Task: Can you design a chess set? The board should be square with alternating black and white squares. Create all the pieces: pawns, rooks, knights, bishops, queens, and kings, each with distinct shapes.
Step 568:
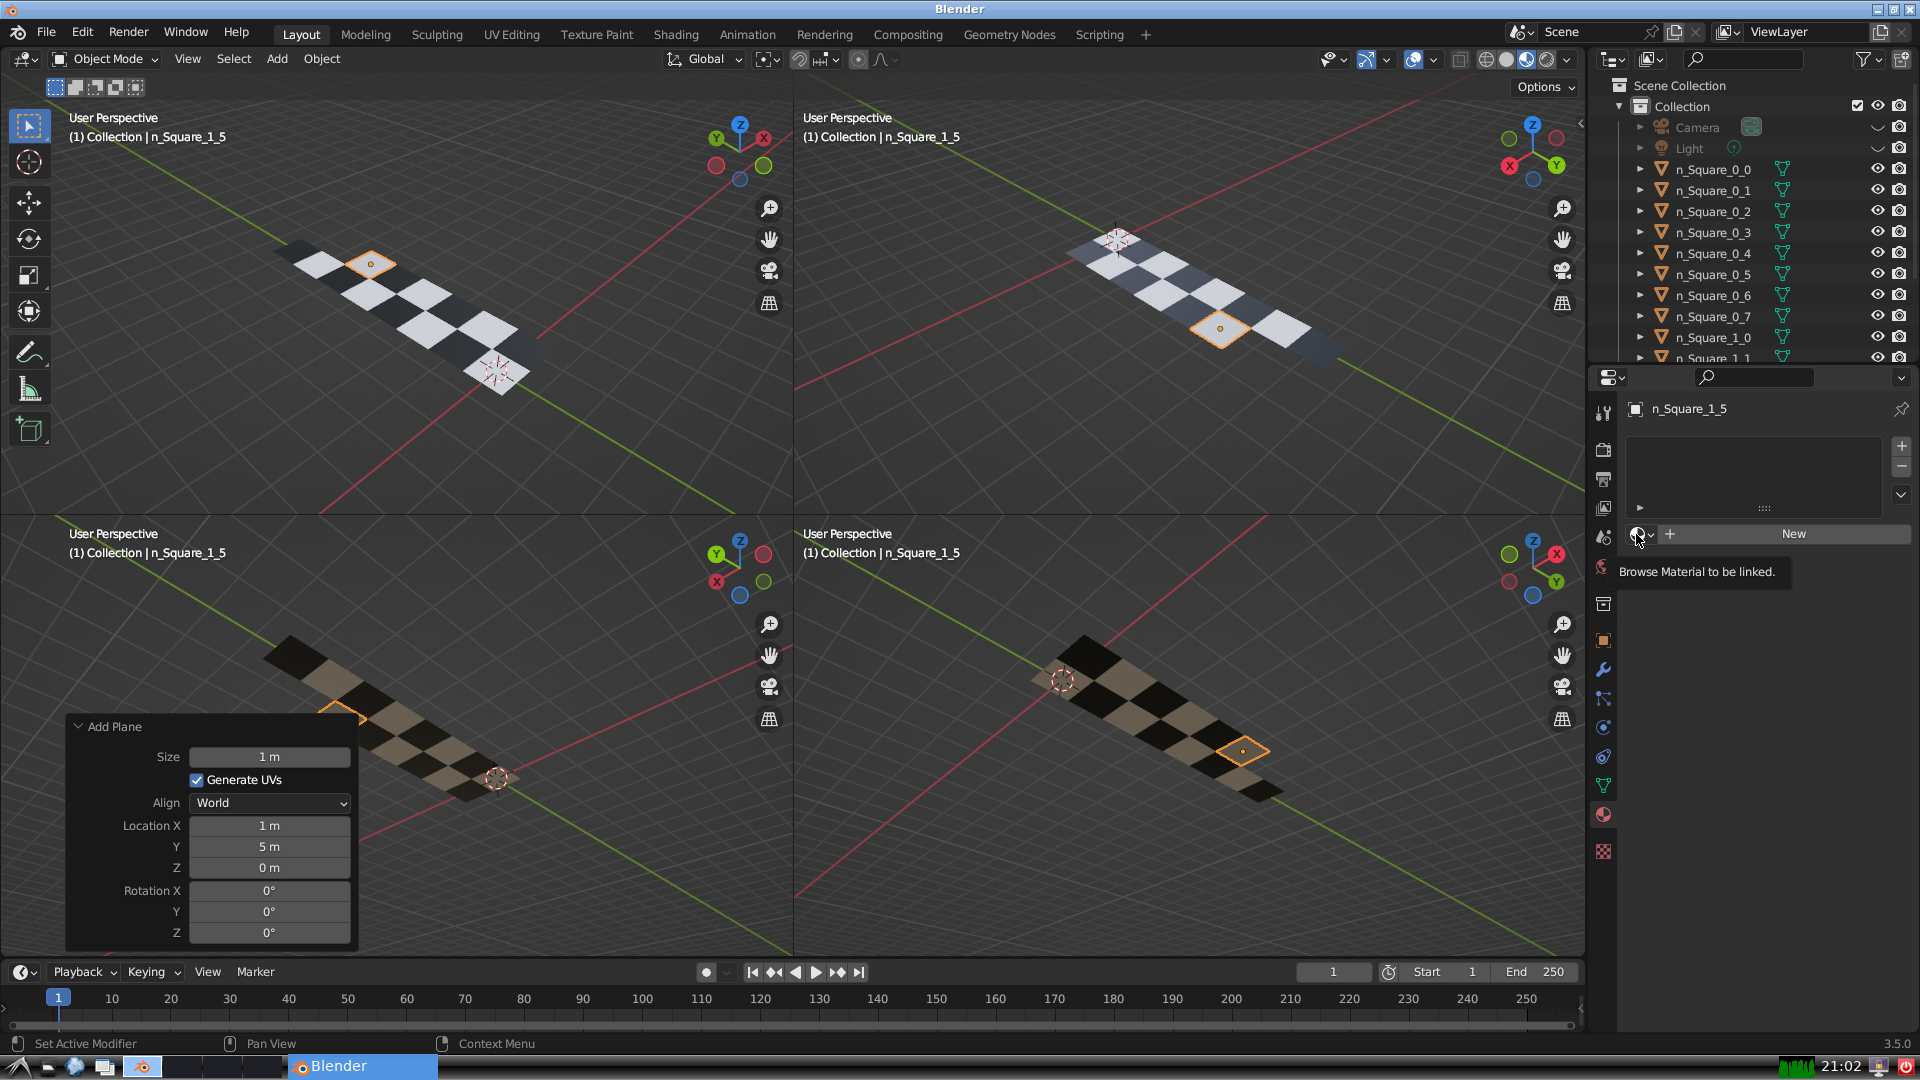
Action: click: no